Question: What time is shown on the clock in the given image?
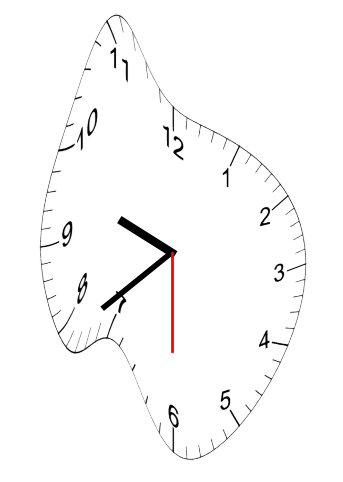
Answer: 09:38:30